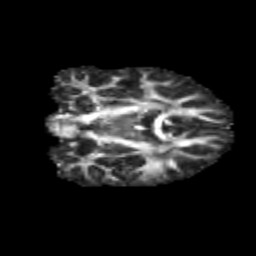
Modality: FA
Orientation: coronal
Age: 12
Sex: female
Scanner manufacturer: siemens
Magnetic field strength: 3 T
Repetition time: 3.8 s
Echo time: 0.07 s